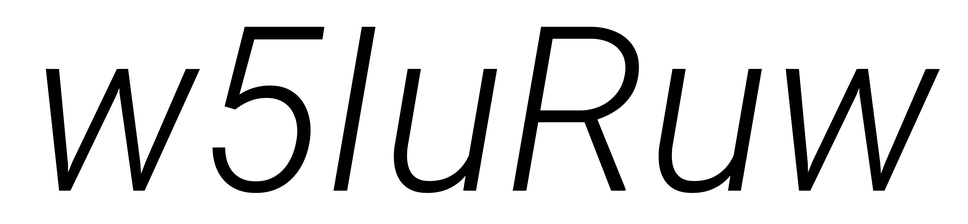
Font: Roboto-Italic_Light_Italic